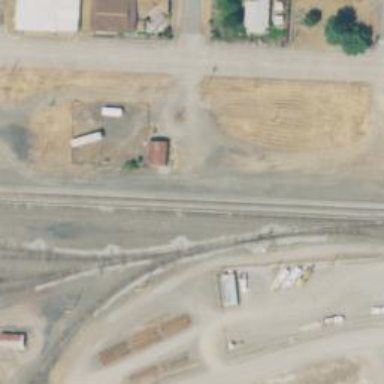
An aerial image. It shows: Railway yard.